Field crop: maize
Growth stage: 2
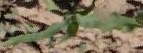
Species: maize